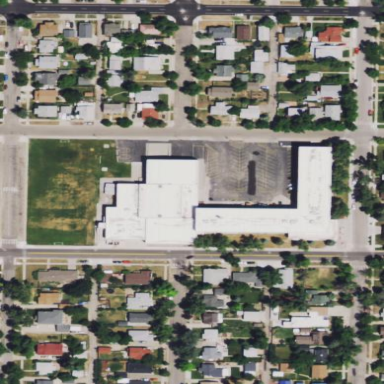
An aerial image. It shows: Building.